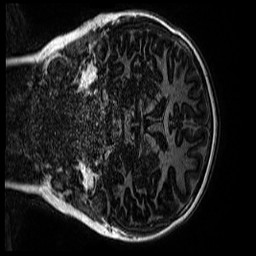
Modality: MP2RAGE
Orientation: coronal
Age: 9
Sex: female
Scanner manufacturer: siemens
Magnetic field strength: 3 T
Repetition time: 4 s
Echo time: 0.00299 s